Question: I'm new to Spring Roo and follow the manual in the downloaded package officially provided by springsource at <URL>
Though, I cannot run roo from Windows command line window. The error when I run 'roo' from 'cmd' window can be viewed <URL>.
Having <URL>, creating a Spring Roo Project, starting Roo console will get me there.
So, my question is, the manual is outdated/incorrect for Windows OS or I missunderstand something here?

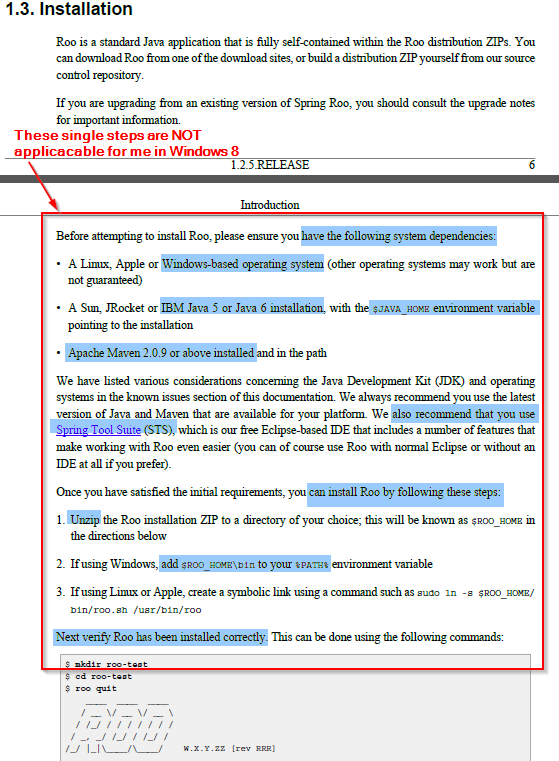
Answer: Thanks to @jmvivo idea, we found the cause - imcompatible between 'Java 8' and 'Spring Roo 1.2.5 RELEASE'. The issue is officially known and report on Spring Roo Jira <URL>.
So make sure your 'roo' is running 'java.exe' from Java 7 or lower.
> java -version
Then you can call 'roo' as guided.
p.s.
When editing %PATH% system variable, **make sure
1. You have %JAVA_HOME pointing to JDK 7
2. You put %JAVA_HOME%in on top** so that the java location you define in %JAVA_HOME% is applied.
Otherwise 'C:\ProgramData\Oracle\Java\javapath', or '%SystemRoot%\system32' may have higher priority to your '%JAVA_HOME%'